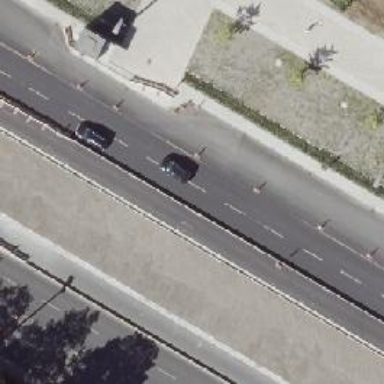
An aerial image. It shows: Primary highway with asphalt surface. It is dual carriageway with parking lane on the right side. There is cycleway with asphalt surface separated by parking lane on the right side.